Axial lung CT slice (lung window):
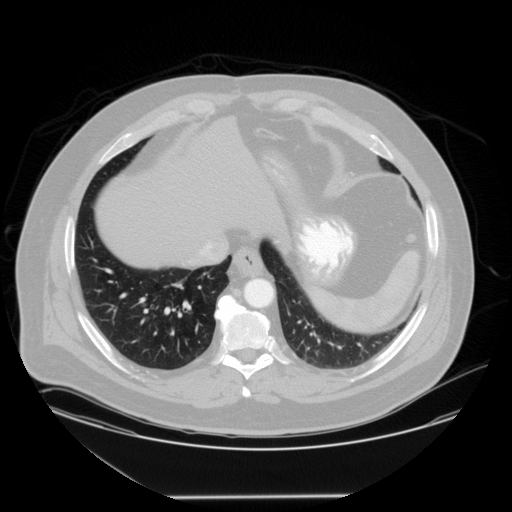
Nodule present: no